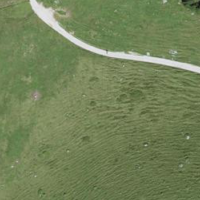
EUNIS habitat code: 24
Species observed at this site:
Gentianella campestris
Eristalis tenax